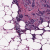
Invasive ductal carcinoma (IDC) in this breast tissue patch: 1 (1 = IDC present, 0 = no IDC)